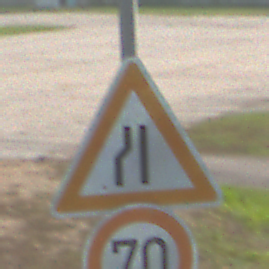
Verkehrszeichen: EinseitigVerengteFahrbahnLinks
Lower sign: Geschwindigkeit70
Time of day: MorningAfternoon
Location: Outdoor (Special)
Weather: Clear
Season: NotSpecified
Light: Natural